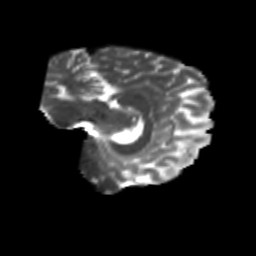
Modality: T2w
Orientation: sagittal
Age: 38
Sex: female
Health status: healthy
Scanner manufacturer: siemens
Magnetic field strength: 3 T
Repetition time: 10.8 s
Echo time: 0.082 s